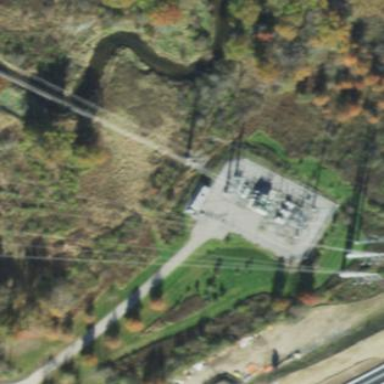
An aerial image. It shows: Transmission-level power substation.